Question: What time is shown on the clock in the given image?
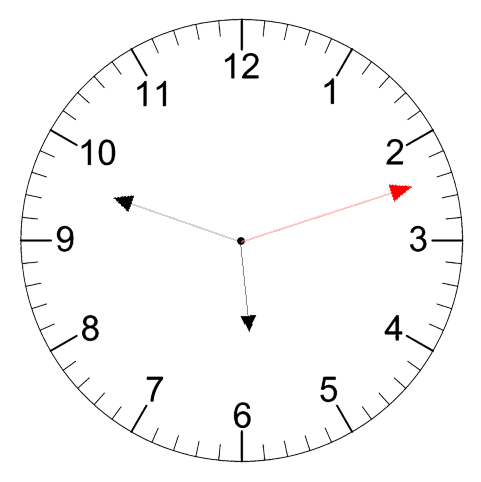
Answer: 05:48:12